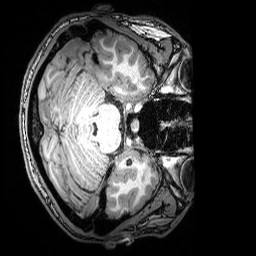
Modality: T1w
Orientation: axial
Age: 21
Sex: male
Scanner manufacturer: siemens
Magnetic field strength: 3 T
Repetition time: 2.53 s
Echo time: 0.00388 s